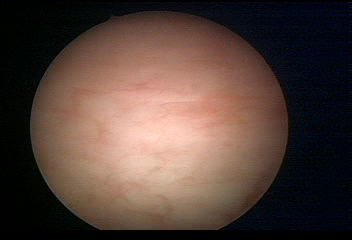
Modality: WLC
Class: Normal mucosa
Bladder cancer association: No